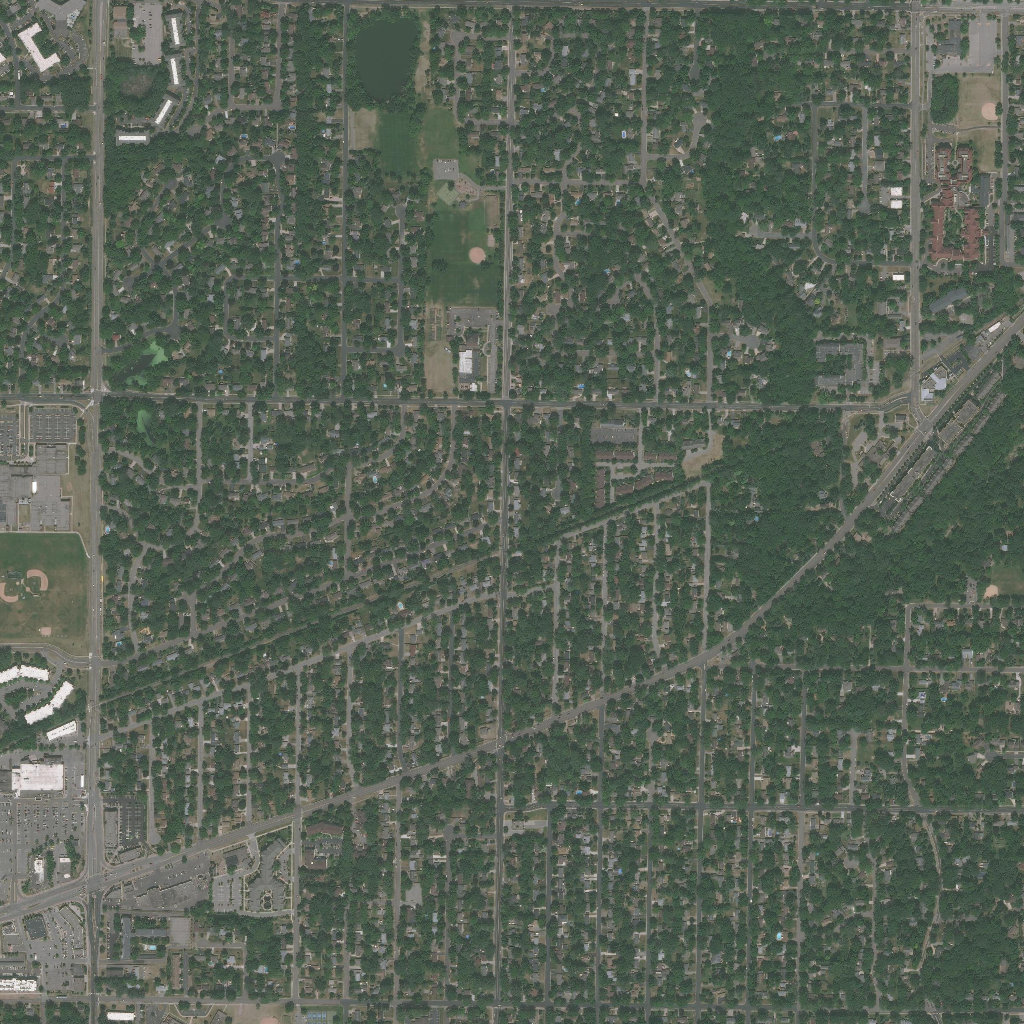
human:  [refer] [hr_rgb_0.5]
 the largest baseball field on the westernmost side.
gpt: <box>[[2, 53, 6, 58, 0]]</box>